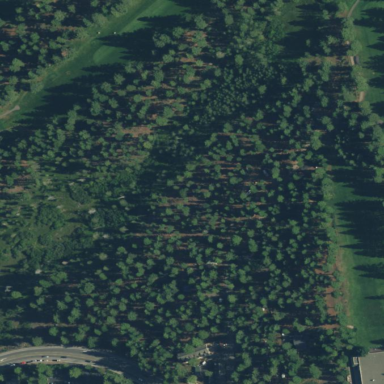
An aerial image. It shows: Evergreen needle-leaved forest.